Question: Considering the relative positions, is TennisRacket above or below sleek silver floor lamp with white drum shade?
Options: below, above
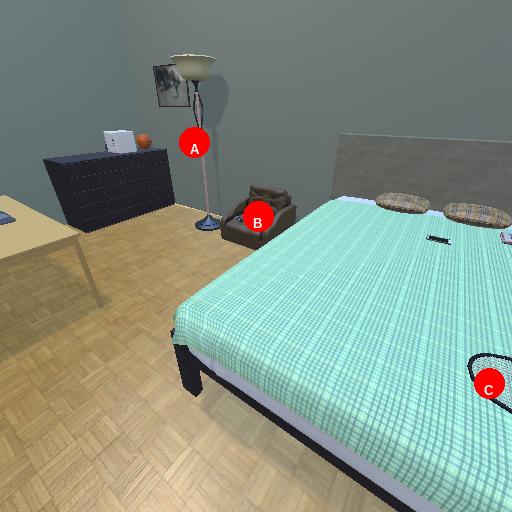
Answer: below